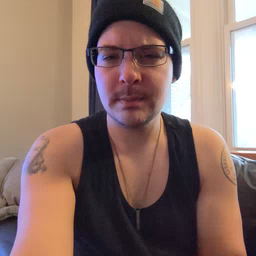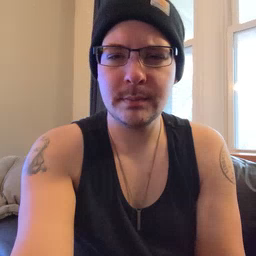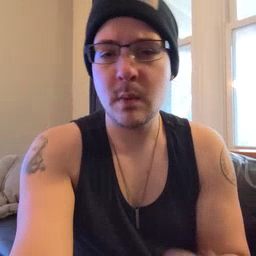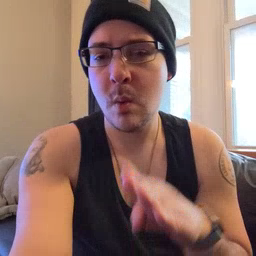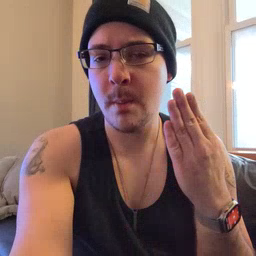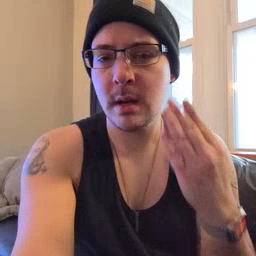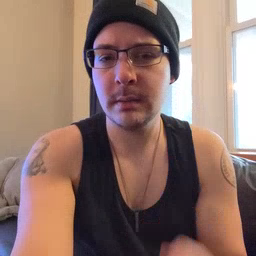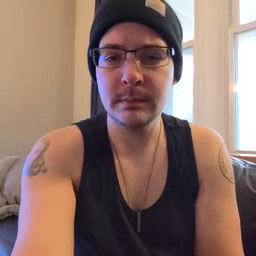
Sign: open